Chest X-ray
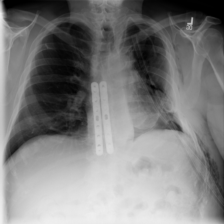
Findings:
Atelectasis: negative
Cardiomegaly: negative
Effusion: negative
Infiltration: negative
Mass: negative
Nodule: negative
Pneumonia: negative
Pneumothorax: negative
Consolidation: negative
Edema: negative
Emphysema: negative
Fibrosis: negative
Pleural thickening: negative
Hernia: negative